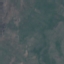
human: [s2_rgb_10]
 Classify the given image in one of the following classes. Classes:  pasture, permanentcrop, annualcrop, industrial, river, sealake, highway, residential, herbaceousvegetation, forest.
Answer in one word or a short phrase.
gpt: HerbaceousVegetation